Question:
i am developing a mobile app in blackberry 7,i need to create a editable text field as shown in below figure with save and clear button.initially it has to show customized edittext field with predefined width(fixed as it should not exceed the defined layout) and height,and automatically get appended by new line if user requires to enter more characters after reaching predefined space as user keeps filling the field.
i googled, but i did not get any source which is similar to this.please help me by providing any suggestion or with samples
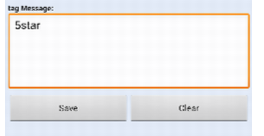
Answer: Blackberry fields decide their size in their 'layout' field. I'm not entirely sure what 'EditField' does in its layout, but I was able to get the behaviour you want by setting the extent. Every time the edit field text will wrap, 'layout' will be triggered so that it can grow.
'''
EditField editField = new EditField()
{
private final int MIN_HEIGHT = 200;
protected void layout(int width, int height)
{
super.layout(width, height);
if (getHeight() < MIN_HEIGHT)
{
setExtent(getWidth(), MIN_HEIGHT);
}
}
};
editField.setBorder(BorderFactory.createSimpleBorder(new XYEdges(1, 1, 1, 1)));
add(editField);
'''